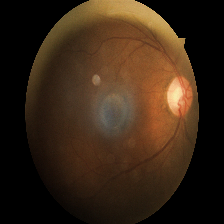
Diabetic retinopathy grade: Moderate